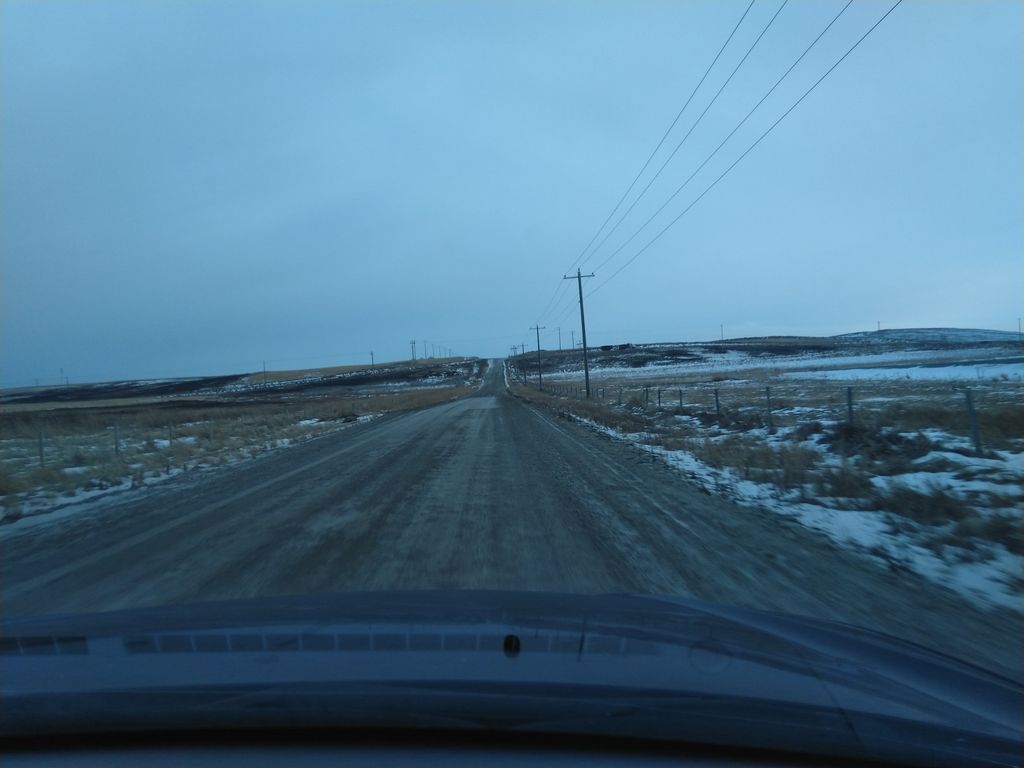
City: calgary